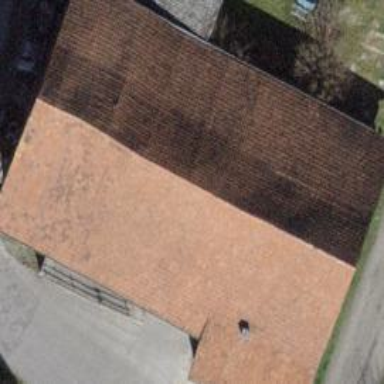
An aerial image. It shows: Barn.